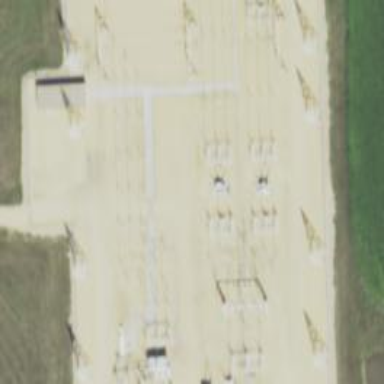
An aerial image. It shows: Switch for power supply.